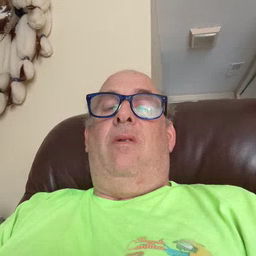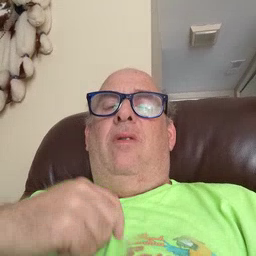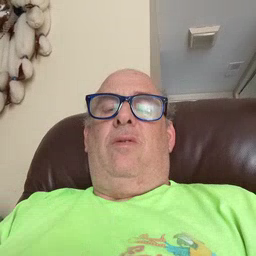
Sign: shirt